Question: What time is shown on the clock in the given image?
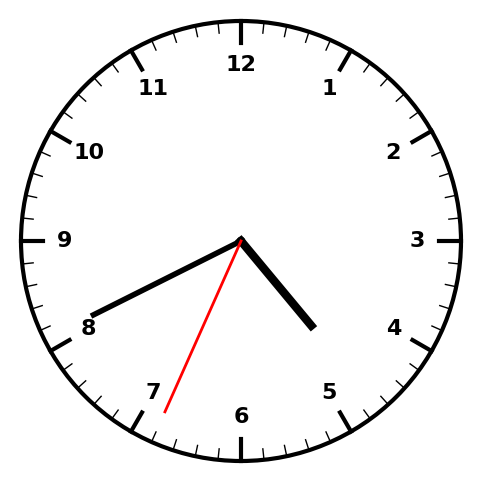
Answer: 04:40:34